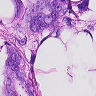
Metastatic tissue present: yes